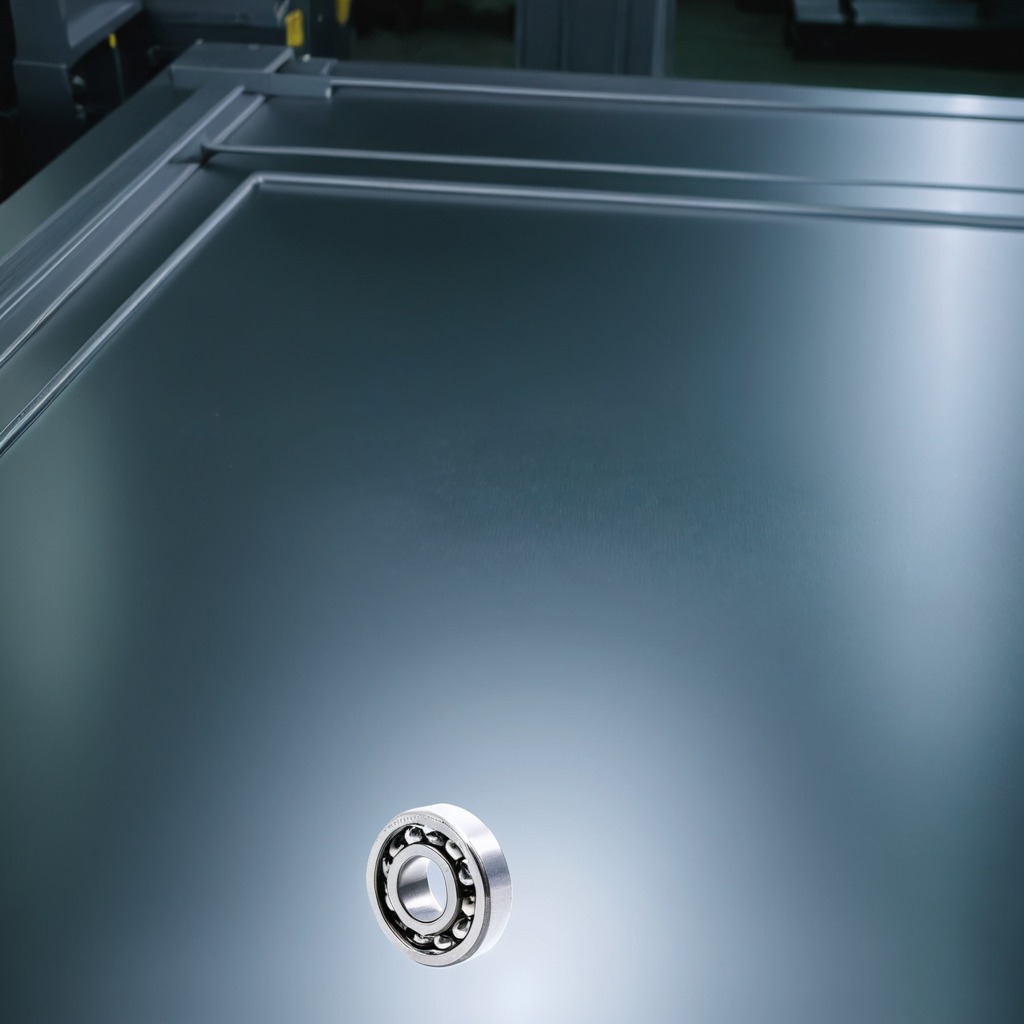
A ball bearing is lying on the metal table in the machine shop under fluorescent lights.